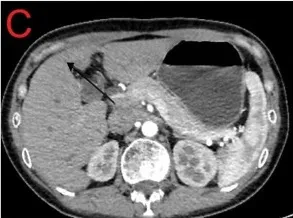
CT and magnetic resonance imaging reveal post-treatment changes in the junctional area of the left and right lobes of the liver with no recurrent lesions.
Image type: radiology (ct)